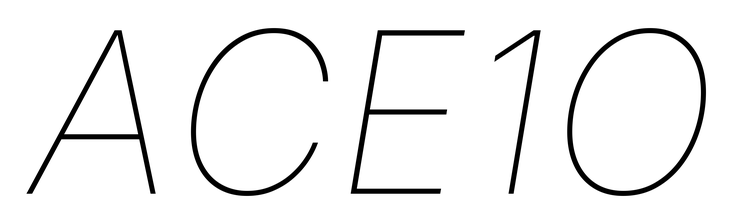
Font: Inter-Italic_Thin_Italic